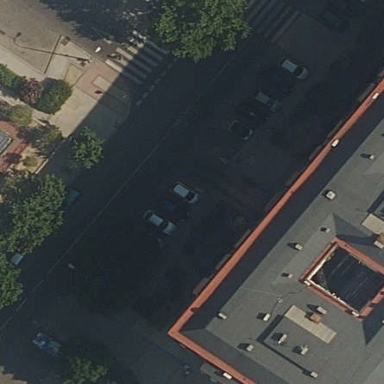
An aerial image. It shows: Street side parking area.